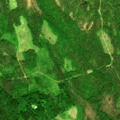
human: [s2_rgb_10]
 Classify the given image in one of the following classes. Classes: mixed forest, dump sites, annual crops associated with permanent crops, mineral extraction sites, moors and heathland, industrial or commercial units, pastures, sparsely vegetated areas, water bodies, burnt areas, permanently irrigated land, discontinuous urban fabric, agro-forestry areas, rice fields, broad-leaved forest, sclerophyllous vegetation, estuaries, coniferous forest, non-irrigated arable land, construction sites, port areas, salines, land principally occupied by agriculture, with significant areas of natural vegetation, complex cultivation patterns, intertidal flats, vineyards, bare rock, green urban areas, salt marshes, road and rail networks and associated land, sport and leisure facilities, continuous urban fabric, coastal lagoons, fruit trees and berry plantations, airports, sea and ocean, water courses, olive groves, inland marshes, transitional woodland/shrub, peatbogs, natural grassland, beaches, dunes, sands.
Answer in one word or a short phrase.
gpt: coniferous forest, mixed forest